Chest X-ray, PA view. Patient: 48 years old, sex F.
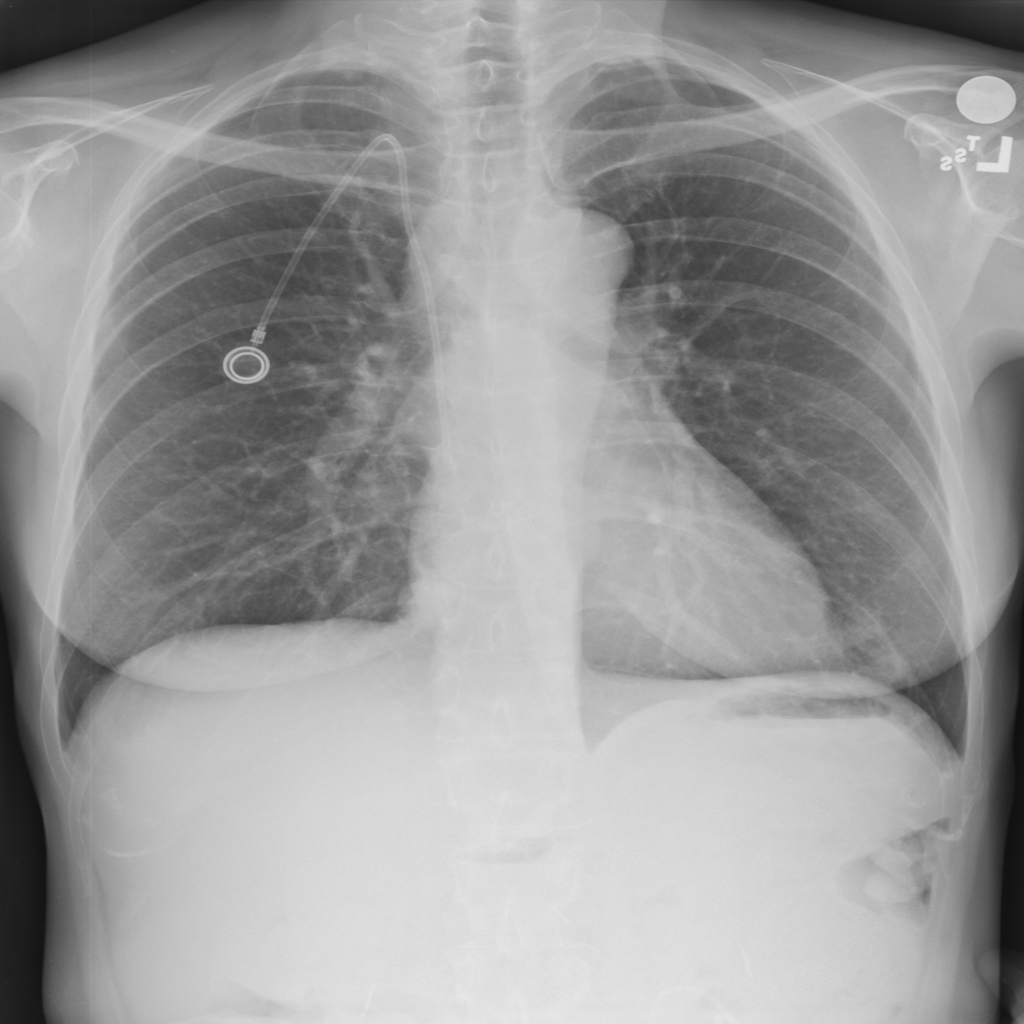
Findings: No Finding